Aerial crown-view tile of a tropical tree (Barro Colorado Island, Panama), acquired 20250317:
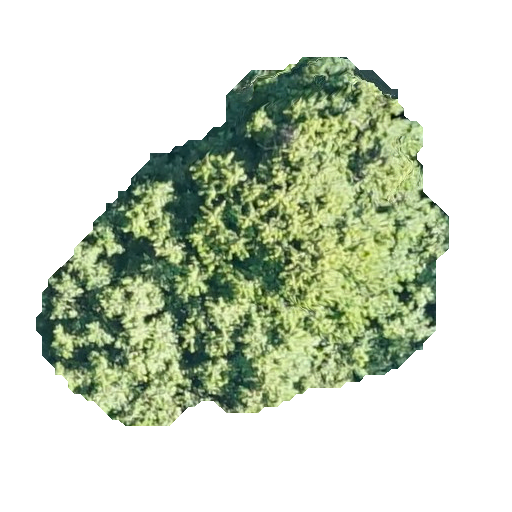
Species: Guarea guidonia
GBIF accepted scientific name: Guarea guidonia
Crown area: 152.076 m²